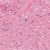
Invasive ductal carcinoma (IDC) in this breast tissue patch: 0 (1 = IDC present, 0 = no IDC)